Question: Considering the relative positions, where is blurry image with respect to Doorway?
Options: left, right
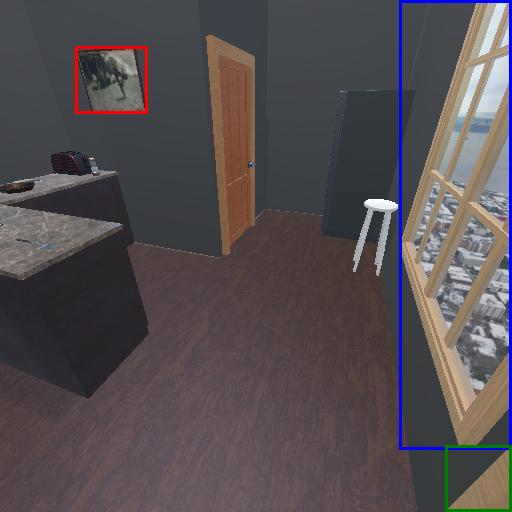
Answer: left